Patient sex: F
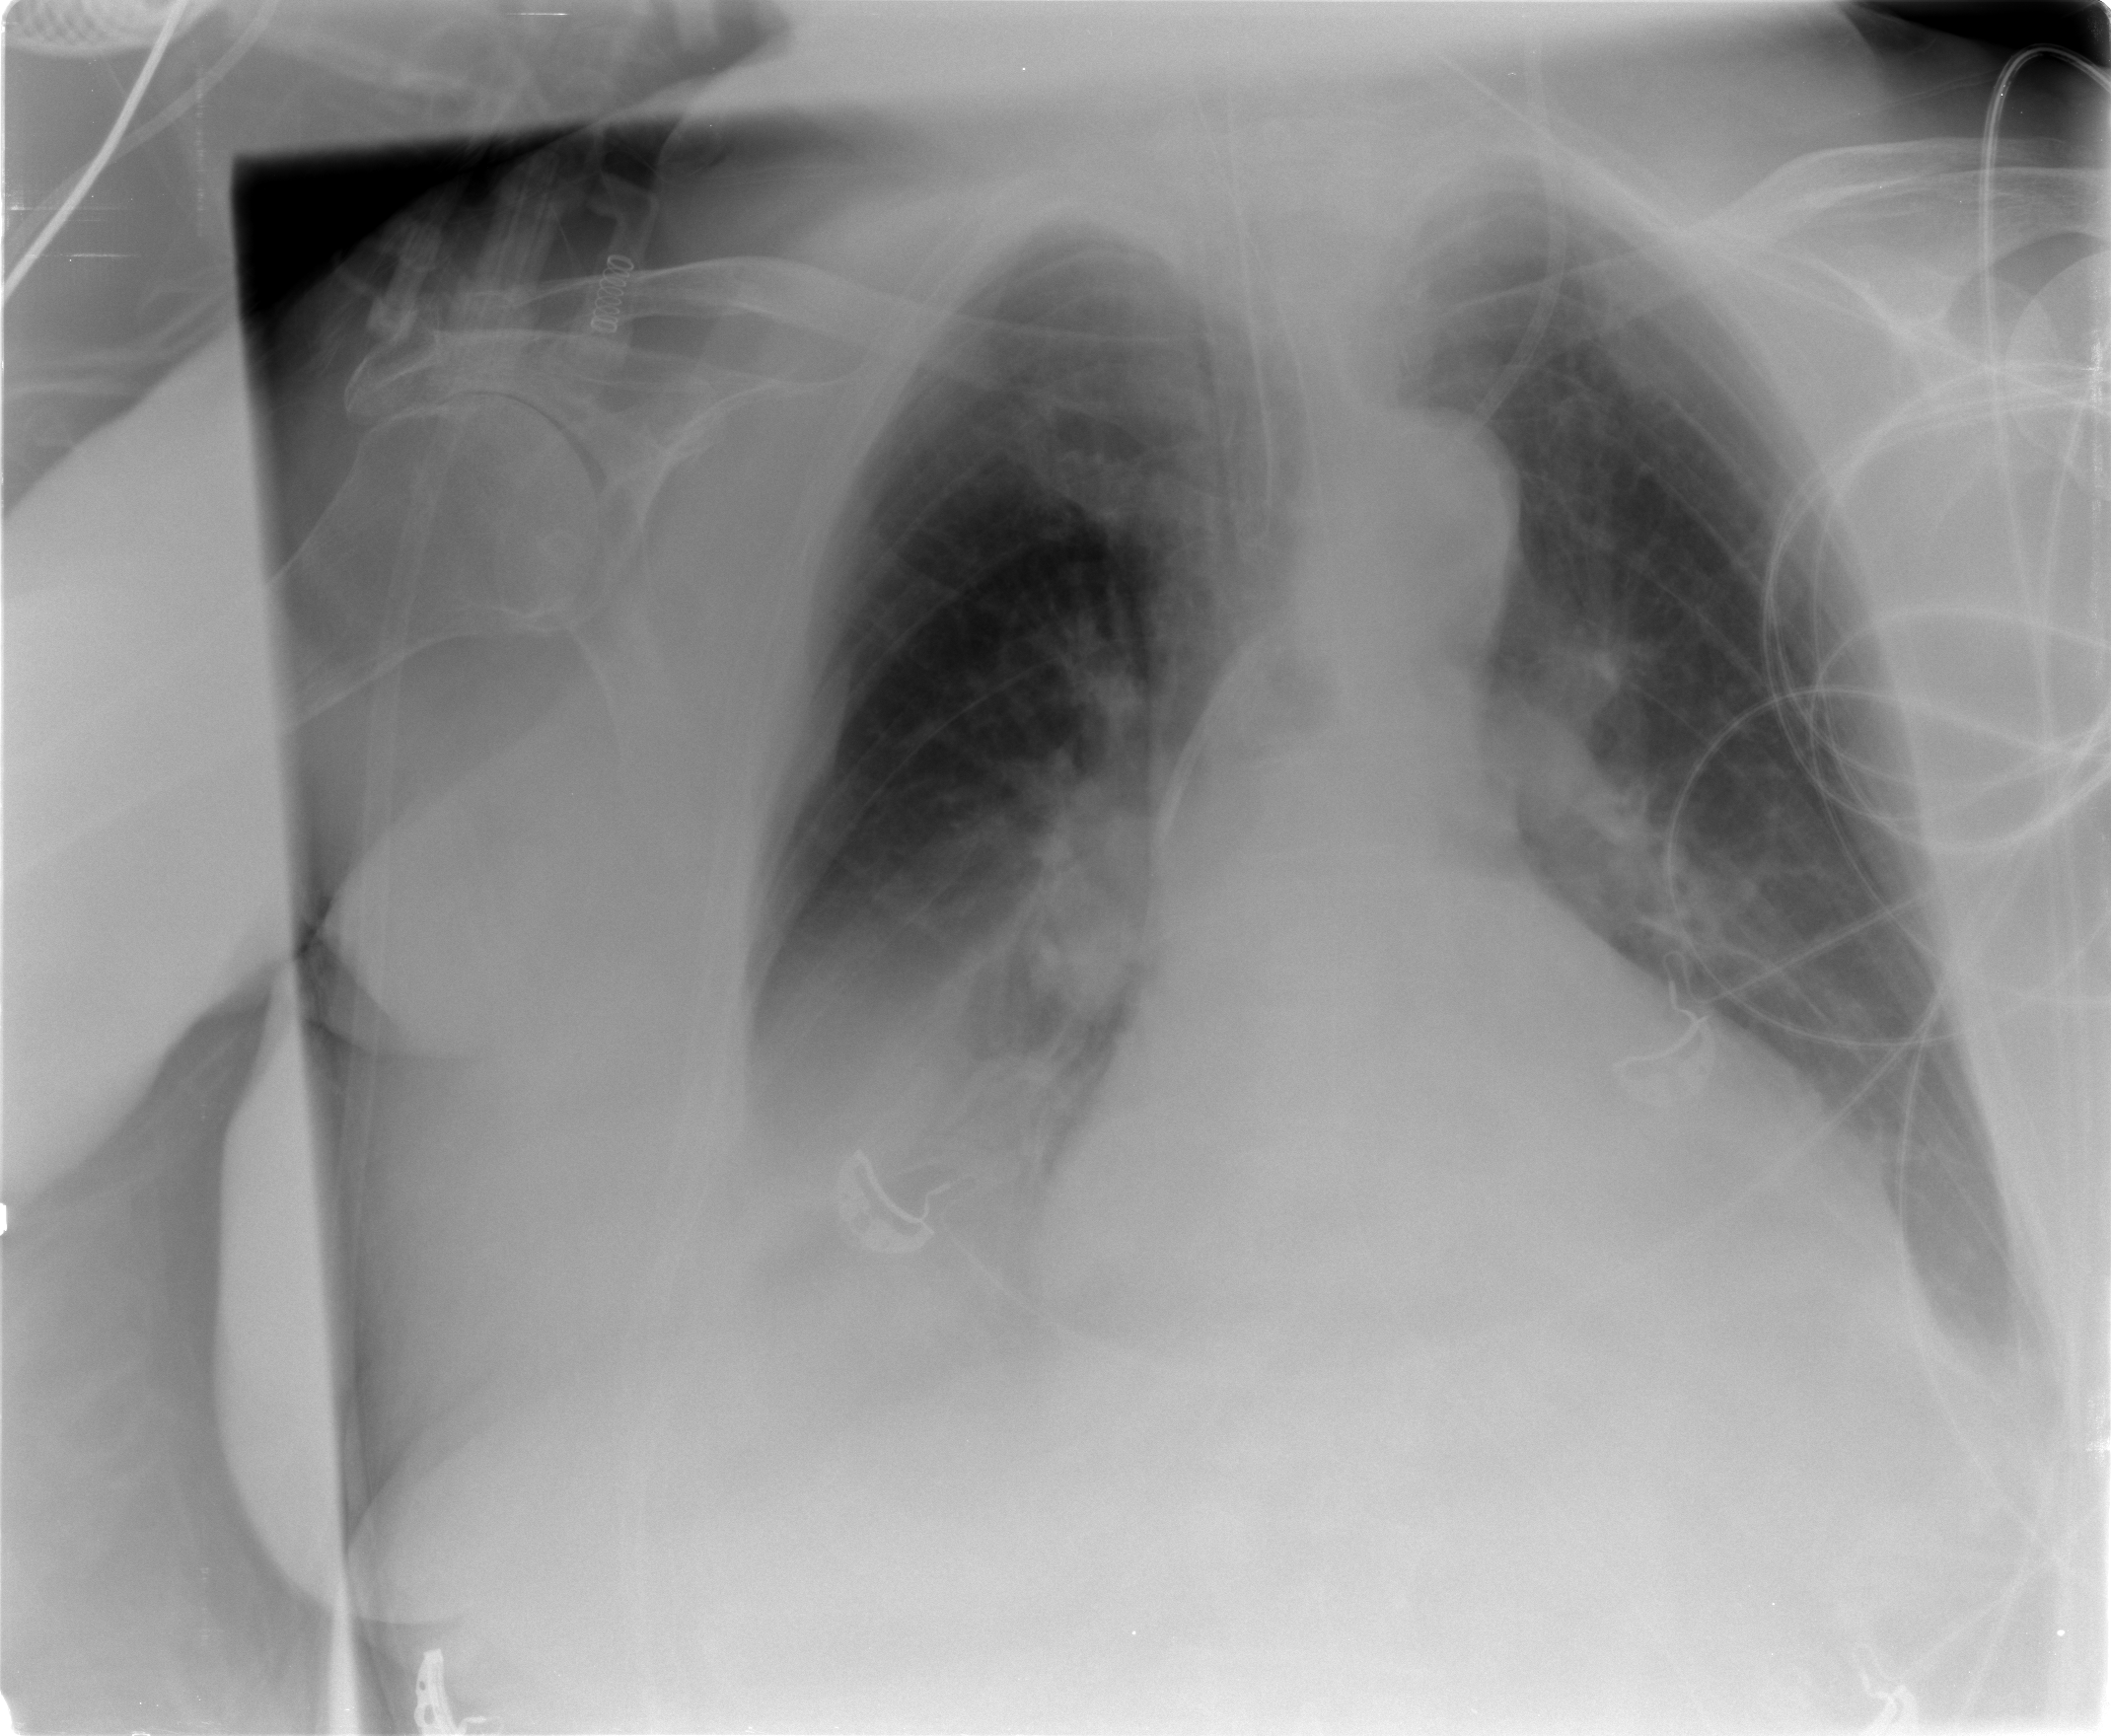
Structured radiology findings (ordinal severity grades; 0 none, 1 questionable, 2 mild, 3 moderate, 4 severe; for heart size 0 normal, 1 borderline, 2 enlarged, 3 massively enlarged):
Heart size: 2
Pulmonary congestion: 3
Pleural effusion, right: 3
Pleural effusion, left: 2
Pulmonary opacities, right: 2
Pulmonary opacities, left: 0
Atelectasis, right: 2
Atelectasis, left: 2